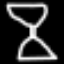
Label: hourglass